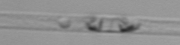
Label: Dactyliosolen_blavyanus